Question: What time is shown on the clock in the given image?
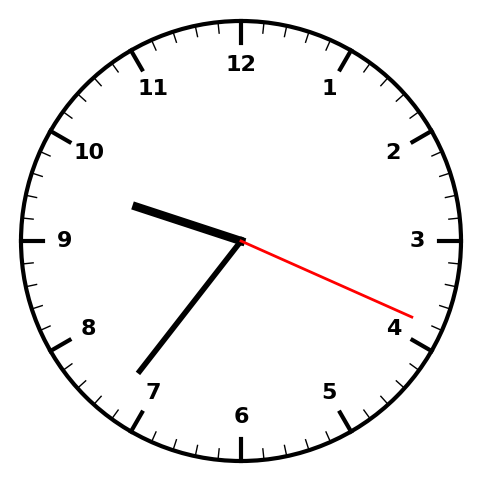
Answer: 09:36:19